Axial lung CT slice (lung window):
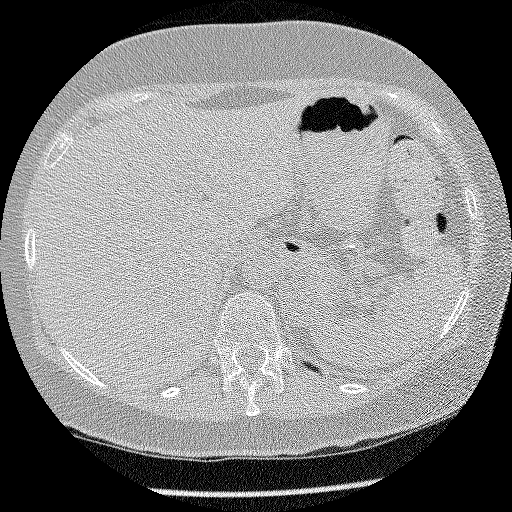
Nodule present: no